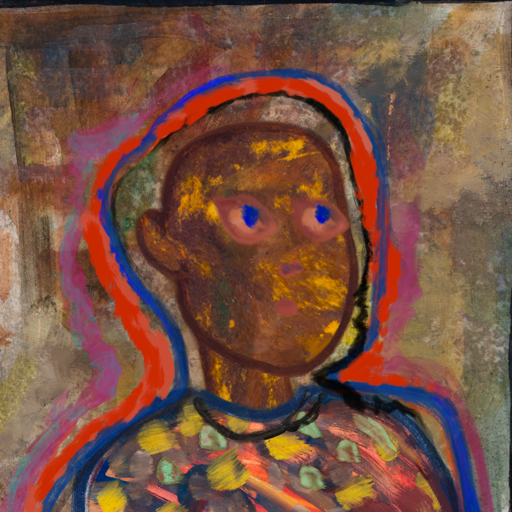
Background: Mosgoul, Head And Neck Side: Comrade, Face Side: Mother_And_Son_Mother, Bust: Mother_And_Son_Mother, Hair Side: Experience, Head Accessory: Blank, Second Necklace: Blank, Necklace: Orphan, Baby: Blank